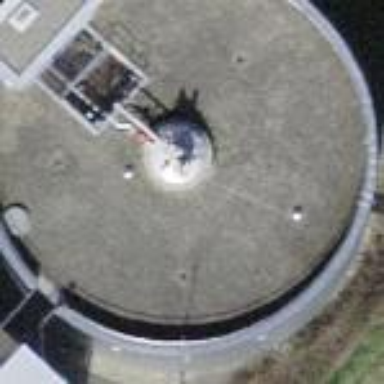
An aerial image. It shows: Building with storage tank.